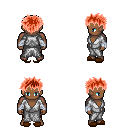
a pixel art fantasy rpg character, male body template, human, dark skin, white robe, gold greaves, red bedhead hairstyle, white cloth bandages, brown slippers, four views (front, back, left, right), 2x2 character sprite sheet, small pixel art, hard edges, no anti-aliasing